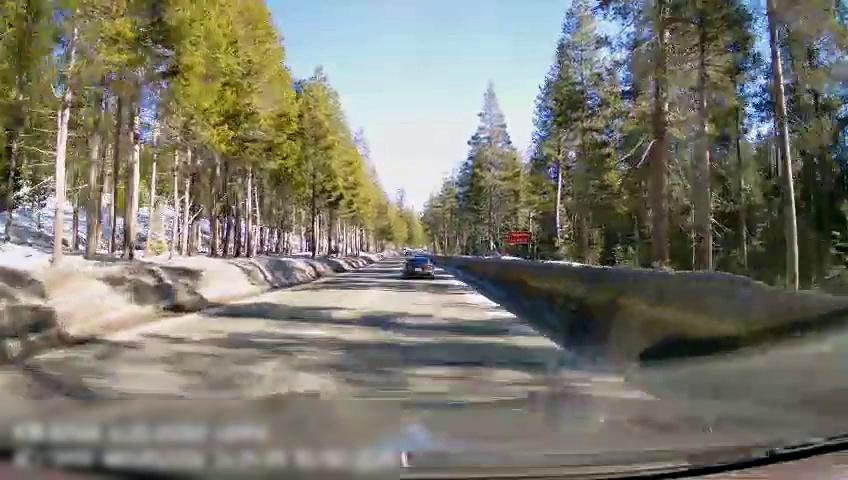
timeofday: Day
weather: Snowy
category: Drivable Space
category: Vehicles | Car